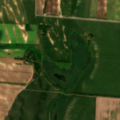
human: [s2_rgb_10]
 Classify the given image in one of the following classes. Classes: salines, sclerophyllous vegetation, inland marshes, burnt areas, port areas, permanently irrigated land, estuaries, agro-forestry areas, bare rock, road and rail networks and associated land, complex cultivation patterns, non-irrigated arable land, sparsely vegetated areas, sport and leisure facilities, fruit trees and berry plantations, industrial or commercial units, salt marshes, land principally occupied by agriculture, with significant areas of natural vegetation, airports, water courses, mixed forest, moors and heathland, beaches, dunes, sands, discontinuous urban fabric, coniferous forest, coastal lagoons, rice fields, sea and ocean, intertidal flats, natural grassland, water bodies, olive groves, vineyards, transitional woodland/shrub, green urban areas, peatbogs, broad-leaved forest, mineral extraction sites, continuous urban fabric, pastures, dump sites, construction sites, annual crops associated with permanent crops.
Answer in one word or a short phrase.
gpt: non-irrigated arable land, land principally occupied by agriculture, with significant areas of natural vegetation, inland marshes